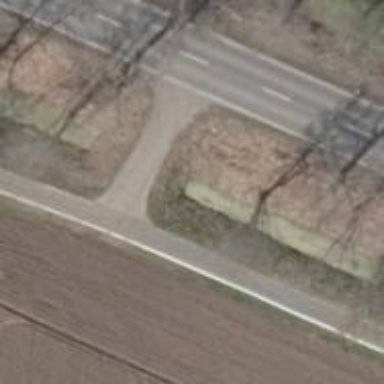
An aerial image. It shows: Unclassified road with asphalt surface is on bridge.